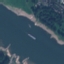
Land use / land cover class: River